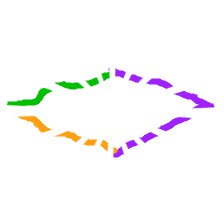
Shape: rhombus